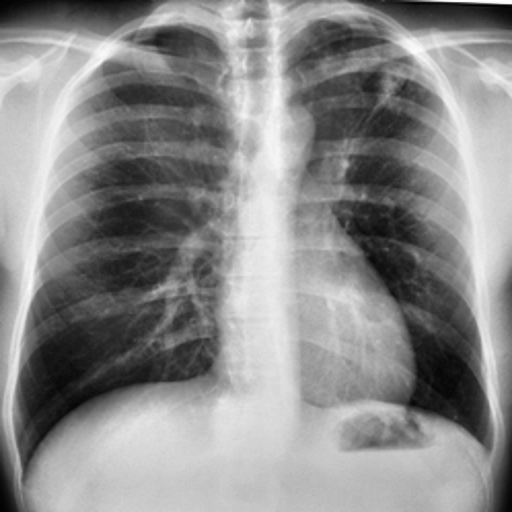
Finding: TUBERCULOSIS